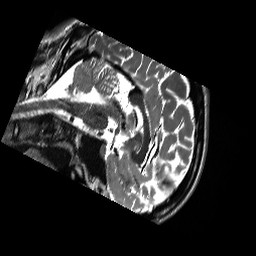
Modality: T2w
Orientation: sagittal
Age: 27
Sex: male
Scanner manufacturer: siemens
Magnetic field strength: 3 T
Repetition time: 13.52 s
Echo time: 0.088 s